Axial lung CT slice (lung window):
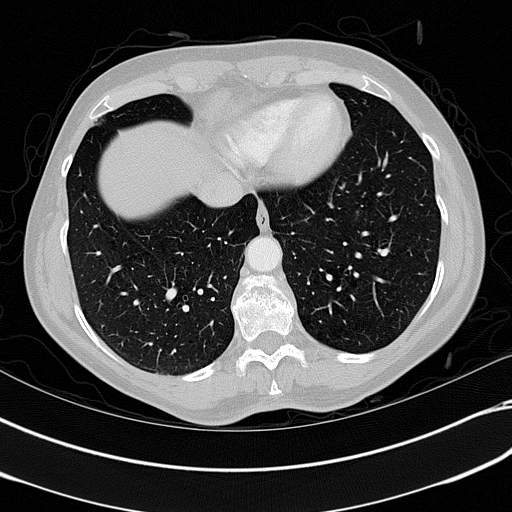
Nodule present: no